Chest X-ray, AP view. Patient: 31 years old, sex M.
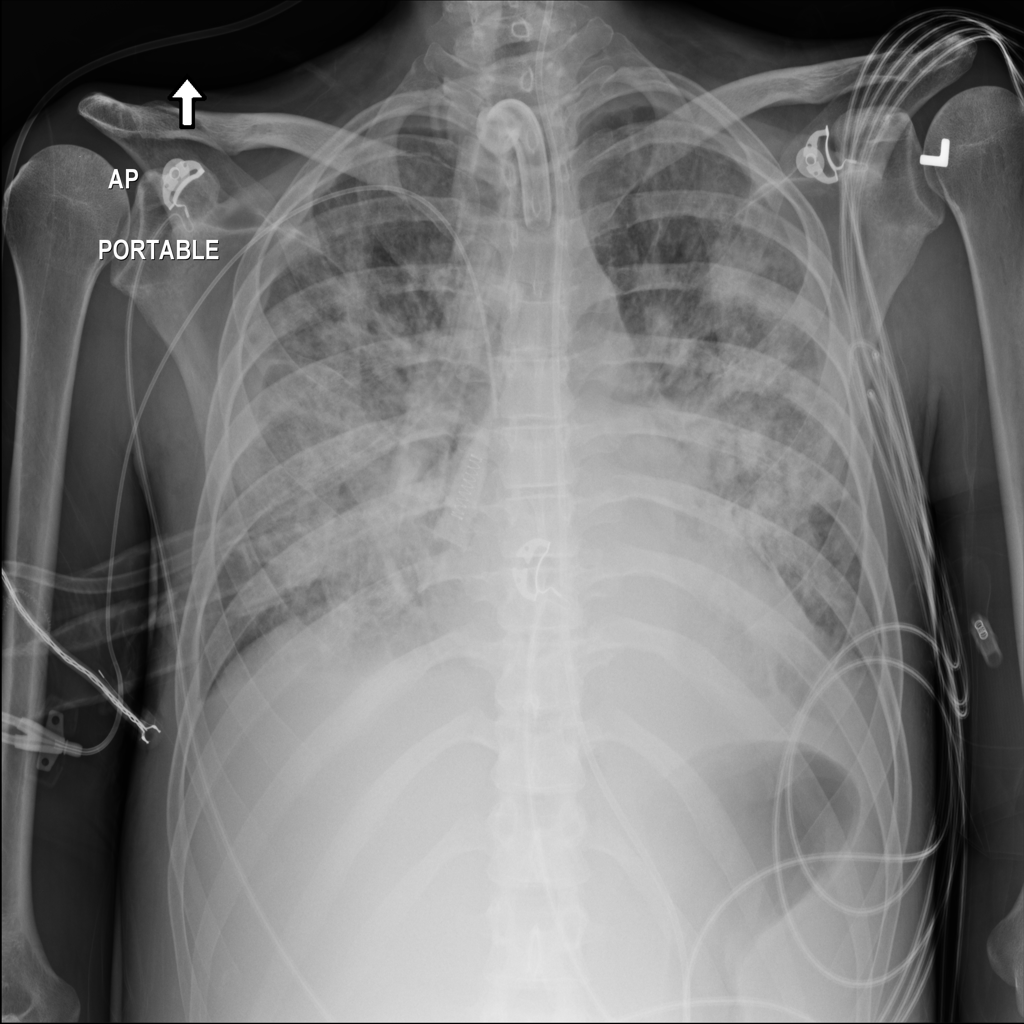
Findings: Effusion, Infiltration